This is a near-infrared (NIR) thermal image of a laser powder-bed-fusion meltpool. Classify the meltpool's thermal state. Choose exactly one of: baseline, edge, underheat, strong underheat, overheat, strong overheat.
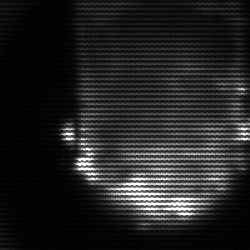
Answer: baseline